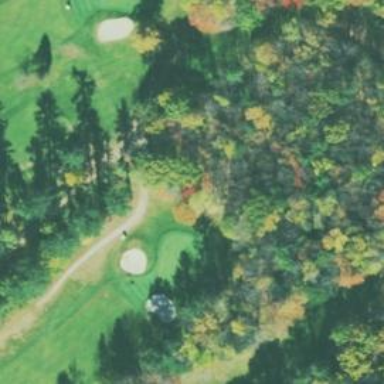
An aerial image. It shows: Path used for both walking and golf.